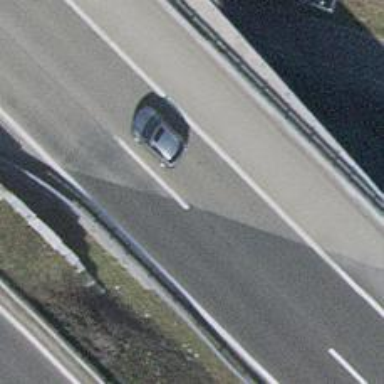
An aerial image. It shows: Asphalt motorway.